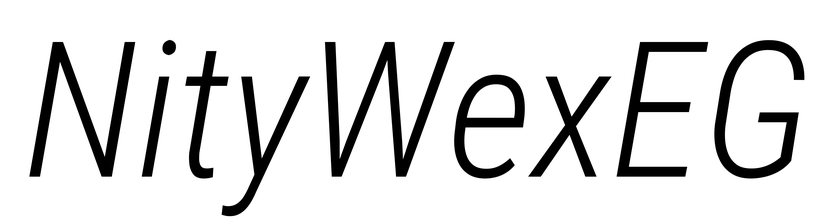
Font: Roboto-Italic_Condensed_Light_Italic